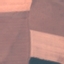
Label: AnnualCrop